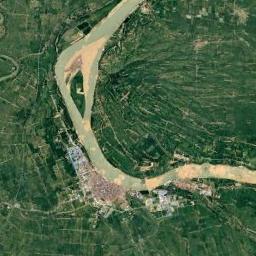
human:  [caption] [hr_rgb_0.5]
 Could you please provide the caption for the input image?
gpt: The river goes through bare land and green farmland .

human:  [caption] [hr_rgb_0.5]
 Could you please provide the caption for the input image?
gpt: There are many trees on either side of the river .

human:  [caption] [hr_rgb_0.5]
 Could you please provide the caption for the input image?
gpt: The green river with some channel bars goes through the farmland .

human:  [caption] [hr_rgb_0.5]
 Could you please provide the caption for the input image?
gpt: A curved light green river shaped like a side, With small islands on the river, Green land on both sides of the bank, And large buildings .

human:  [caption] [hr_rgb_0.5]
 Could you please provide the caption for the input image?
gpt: There are many green farmlands and forests near the river with a green island .